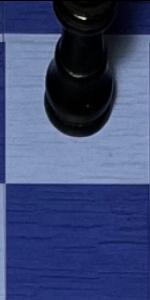
Label: Empty